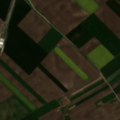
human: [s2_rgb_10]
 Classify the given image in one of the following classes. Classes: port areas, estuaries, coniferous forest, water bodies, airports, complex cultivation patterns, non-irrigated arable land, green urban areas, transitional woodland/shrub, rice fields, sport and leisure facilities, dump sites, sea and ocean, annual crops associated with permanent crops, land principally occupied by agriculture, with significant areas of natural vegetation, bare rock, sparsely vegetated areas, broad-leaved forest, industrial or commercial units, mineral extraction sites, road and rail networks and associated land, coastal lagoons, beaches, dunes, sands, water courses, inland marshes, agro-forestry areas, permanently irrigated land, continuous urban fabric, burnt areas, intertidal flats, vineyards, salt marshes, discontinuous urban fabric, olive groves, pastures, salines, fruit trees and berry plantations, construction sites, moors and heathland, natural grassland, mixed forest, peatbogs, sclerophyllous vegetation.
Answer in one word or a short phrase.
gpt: road and rail networks and associated land, non-irrigated arable land